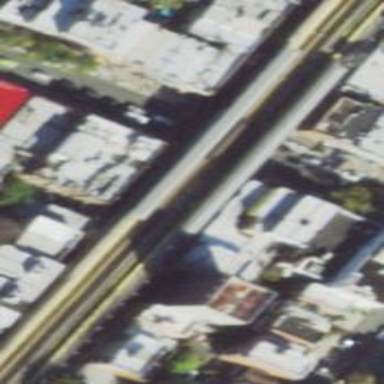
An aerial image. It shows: Bridge connecting railway platform and public transport platform.